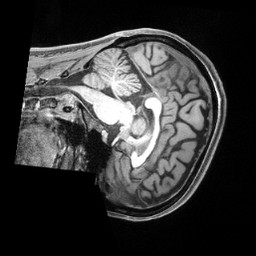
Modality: T1w
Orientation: sagittal
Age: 35
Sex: female
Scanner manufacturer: siemens
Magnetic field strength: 3 T
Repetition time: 2.4 s
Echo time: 0.00228 s